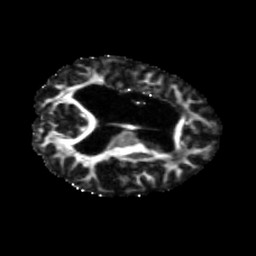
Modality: FA
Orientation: axial
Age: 53
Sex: female
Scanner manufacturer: siemens
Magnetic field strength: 3 T
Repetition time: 5.47 s
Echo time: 0.0854 s